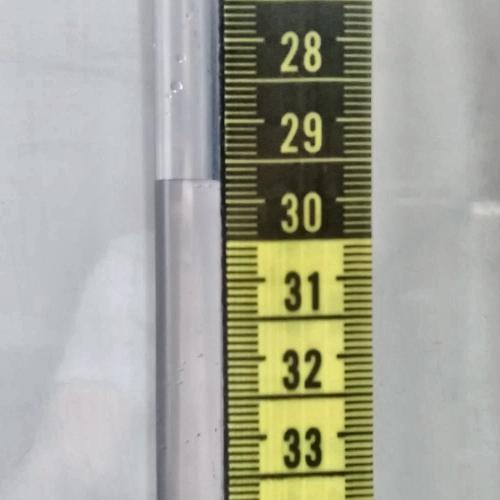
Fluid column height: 29.7 cm